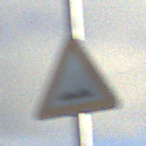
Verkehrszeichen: UnebeneFahrbahn
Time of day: SunriseSunset
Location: Outdoor (Nature)
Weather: PartlyCloudy
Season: NotSpecified
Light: Natural